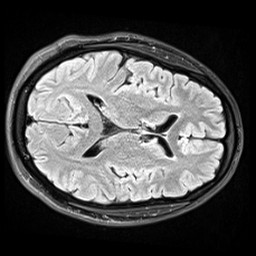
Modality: FLAIR
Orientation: axial
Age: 33
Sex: male
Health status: healthy
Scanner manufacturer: siemens
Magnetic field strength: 3 T
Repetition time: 9 s
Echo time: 0.088 s